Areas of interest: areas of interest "Shanghai Zoo"
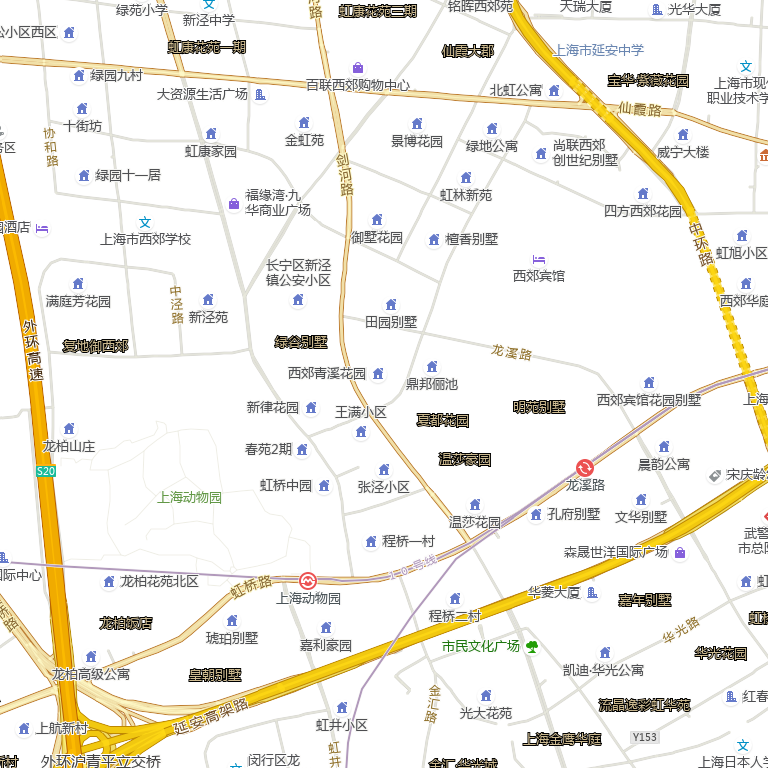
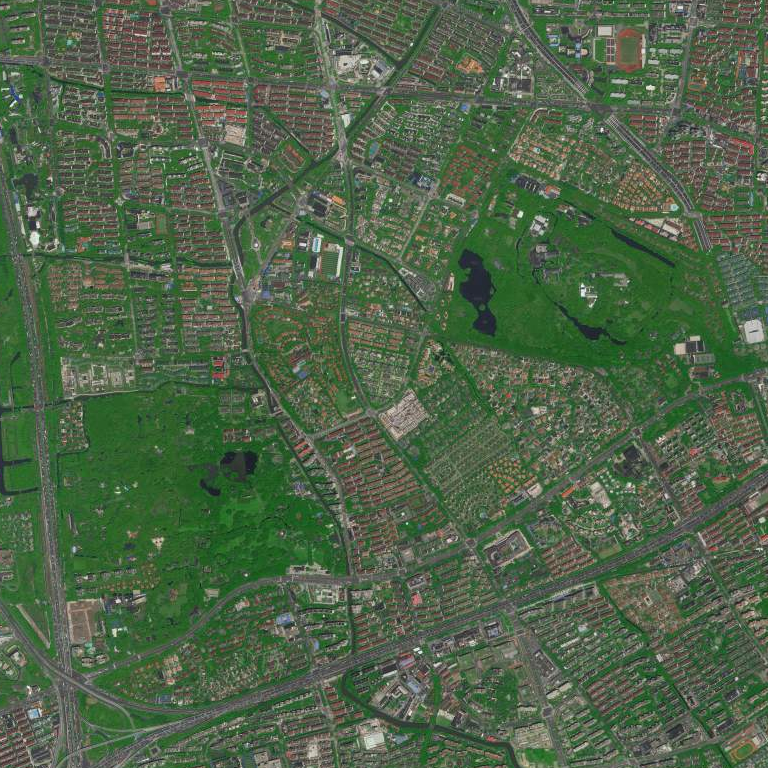